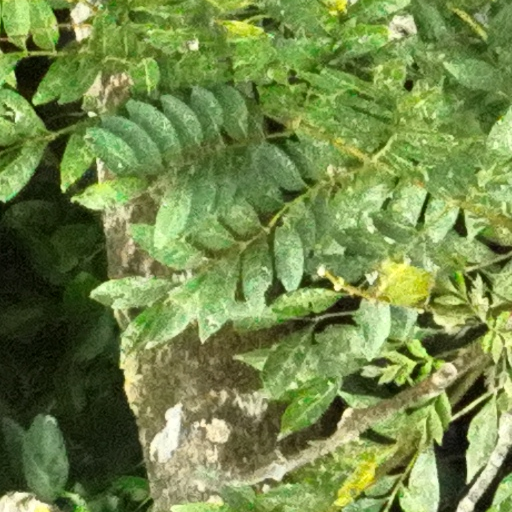
Species: Jacaranda copaia
GBIF accepted scientific name: Jacaranda copaia
Crown area (m\u00b2): 147.236